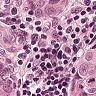
Metastatic tissue present: yes